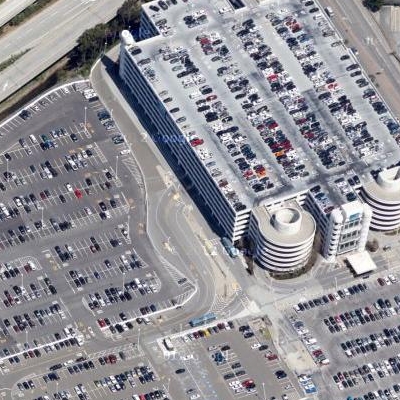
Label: gParking